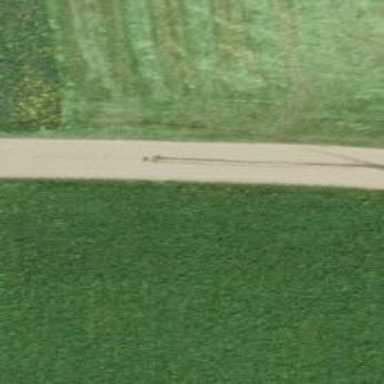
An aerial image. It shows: Well-maintained track road with grade 1 tracktype.